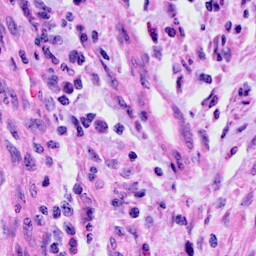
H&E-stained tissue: Cervix